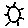
Label: sun